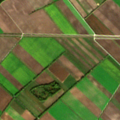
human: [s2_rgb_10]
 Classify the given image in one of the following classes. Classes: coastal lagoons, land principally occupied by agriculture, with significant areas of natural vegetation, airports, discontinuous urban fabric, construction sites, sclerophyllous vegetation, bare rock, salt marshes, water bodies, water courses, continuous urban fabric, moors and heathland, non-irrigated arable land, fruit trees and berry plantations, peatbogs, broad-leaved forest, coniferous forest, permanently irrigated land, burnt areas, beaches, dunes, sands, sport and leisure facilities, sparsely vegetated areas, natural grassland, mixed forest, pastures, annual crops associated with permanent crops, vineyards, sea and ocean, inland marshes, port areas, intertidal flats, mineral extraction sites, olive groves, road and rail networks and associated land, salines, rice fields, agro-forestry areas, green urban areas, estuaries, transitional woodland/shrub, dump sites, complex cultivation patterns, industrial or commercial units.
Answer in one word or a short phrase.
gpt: sport and leisure facilities, non-irrigated arable land